Question: I am working on a membership app created in MVC3. I have two different kinds of members and . After they paying the membership fee, I need to track their payment history. Thus, in the first row (the field after text ), I need to display the "OrganisationName" of and "MemberForname" of in DropDownList. But now I can only display either "OrganisationName" or "MemberForname". I tried a lot, but still can't figure it out by displaying both. Any ideas? Thanks in advance.[The screen shot above only displays "OrganisationName", and the bottom one only displays "MemberForname"].
'''
<td>
Member
</td>
<td>
@Html.DropDownList("member", ((IEnumerable<ProActiveMembership.Areas.Members.Models.Member>)ViewBag.PossibleMembers).Select(option => new SelectListItem
{
Text = Html.DisplayTextFor(_ => option.Forename).ToString(),
//Text = Html.DisplayTextFor(_ => option.OrganisationName).ToString(),
Value = option.MemberID.ToString(),
Selected = (Model != null) && (option.MemberID == Model.MemberID)
}), "Choose...", new { id = "ddl" })
@Html.ValidationMessageFor(model => model.MemberID)
</td>
'''

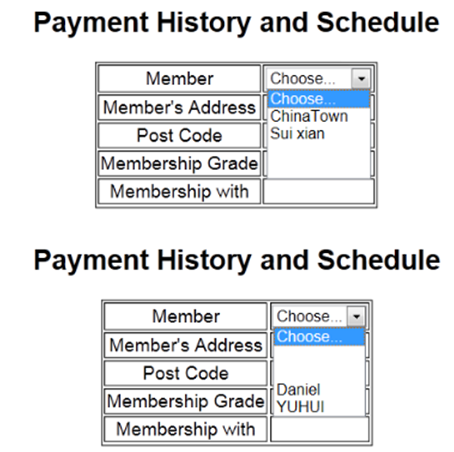
Answer: You can set the 'Text' property like this: 'Text = string.Format("{0} {1}", option.Forename, option.OrganisationName)'
Your code would then look like this:
'''
<td>
Member
</td>
<td>
@Html.DropDownList("member", ((IEnumerable<ProActiveMembership.Areas.Members.Models.Member>)ViewBag.PossibleMembers).Select(option => new SelectListItem
{
Text = string.Format("{0} {1}", option.Forename, option.OrganisationName),
Value = option.MemberID.ToString(),
Selected = (Model != null) && (option.MemberID == Model.MemberID)
}), "Choose...", new { id = "ddl" })
@Html.ValidationMessageFor(model => model.MemberID)
</td>
'''
As andreister suggests you can also add a member to 'ProActiveMembership.Areas.Members.Models.Member' that returns the full name. Something like this:
'''
public string FullName { get { return string.Format("{0} {1}", Forename, OrganisationName); } }
'''
You can then use the new member like this:
'''
Text = option.FullName
'''